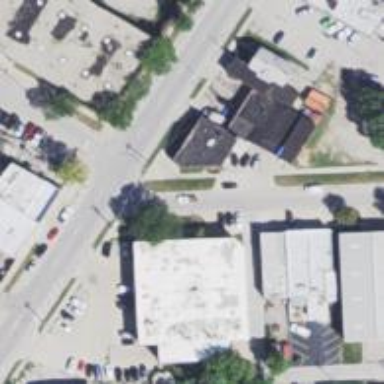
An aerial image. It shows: Alleyway designated as service road.